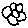
Label: flower